Field crop: tomato
Growth stage: 1
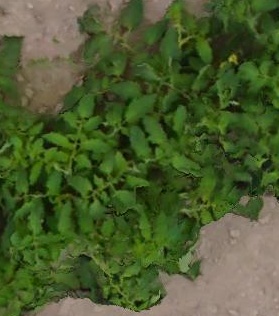
Species: tomato